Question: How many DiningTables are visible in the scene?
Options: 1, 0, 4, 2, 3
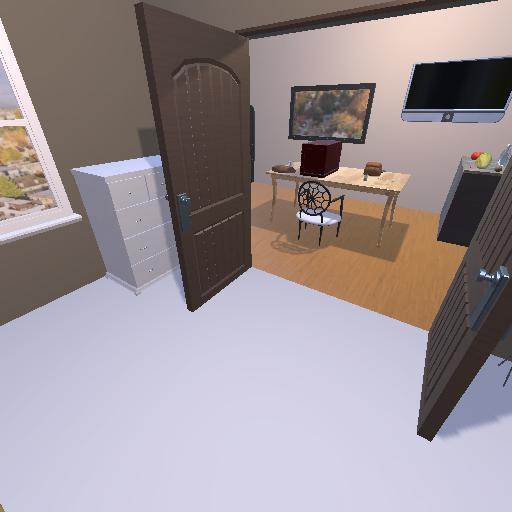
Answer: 1